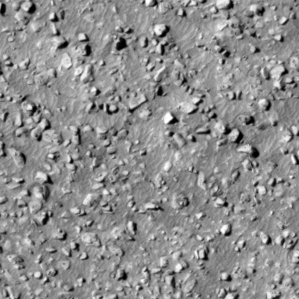
Label: non_frost